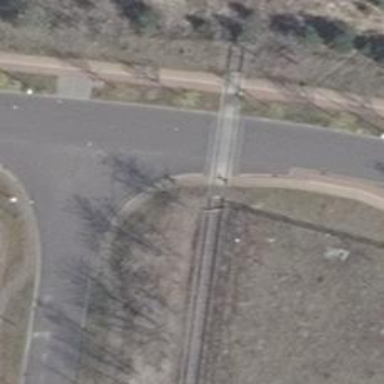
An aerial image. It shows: Crossing for the railway.